Question: i have a .nib file in my application that i would like to show it to the user as a "popup" window.
I would like to have a result like this :

Here you can see an empty "popup" window with an X for closing.To be accurate this is an <URL> but sadly you can only load it with html and not with a view , like a .nib file.
Does anyone know how i could create a popup window like this to show a .nib file or have a ready 3rd party solution?
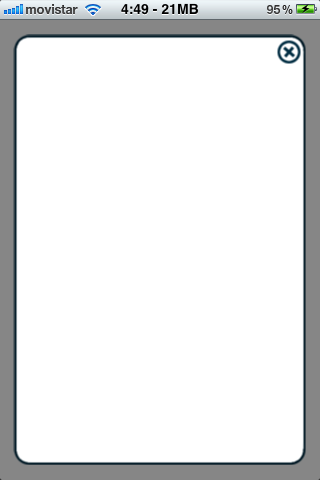
Answer: A custom UIView is what you want my friend.
So create a class that has the super UIView.
Create a an objective-c Class call. For example I call mine
Your Header(.h)
'''
#import <UIKit/UIKit.h>
@interface CustomView : UIView
@end
'''
Your class(.m)
#import "CustomView.h"
'''
@implementation CustomView
- (id)initWithFrame:(CGRect)frame
{
self = [super initWithFrame:frame];
if (self) {
// Initialization code
[self loadNib];
}
return self;
}
- (void) loadNib
{
NSArray * subviewArray = [[NSBundle mainBundle] loadNibNamed:@"MyNib" owner:self options:nil];
UIView * mainView = [subviewArray objectAtIndex:0];
[self addSubview:mainView];
}
- (IBAction)close:(id)sender{
[self removeFromSuperview];
}
@end
'''
Now in your ViewController call and add your custom view. You many want this in a IBAction(button click etc).
'''
CGRect frame = CGRectMake(10,10,300, 460);
CustomView *view = [[CustomView alloc] initWithFrame:frame];
[self.view addSubview:view];
'''
When your custom view is added to your main view it will have loaded the nib.
EDIT:To have the x close it. In you customView have a IBACTION and just say
[self removeFromSuperView];
You may want to setup a delegate communicating with your controller to do something on when view on closes etc.
Want a to be able to tap the off custom view to close it, create a 'UIView' put a 'UITapGestureRecognizer' on it that closes your custom view and place it underneath your custom view and cover the whole screen.
Hope this helps,
BooRanger